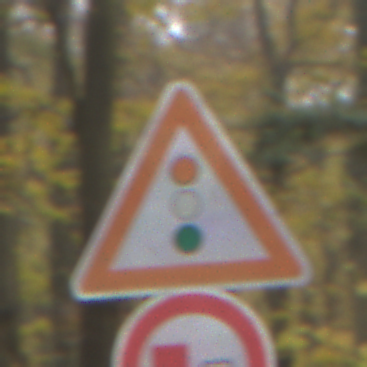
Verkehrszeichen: Lichtzeichenanlage
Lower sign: UeberholverbotKraftfahrzeuge
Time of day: MorningAfternoon
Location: Outdoor (Nature)
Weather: Overcast
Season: Autumn
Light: Natural